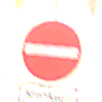
Verkehrszeichen: VerbotDerEinfahrt
Zusatzzeichen unten: BesondereFahrzeugeUndTransportgueter4
Umgebung: Outdoor, Urban
Tageszeit: Night
Wetter: PartlyCloudy
Licht: Artificial
Jahreszeit: NotSpecified
Kontrast: HighContrast